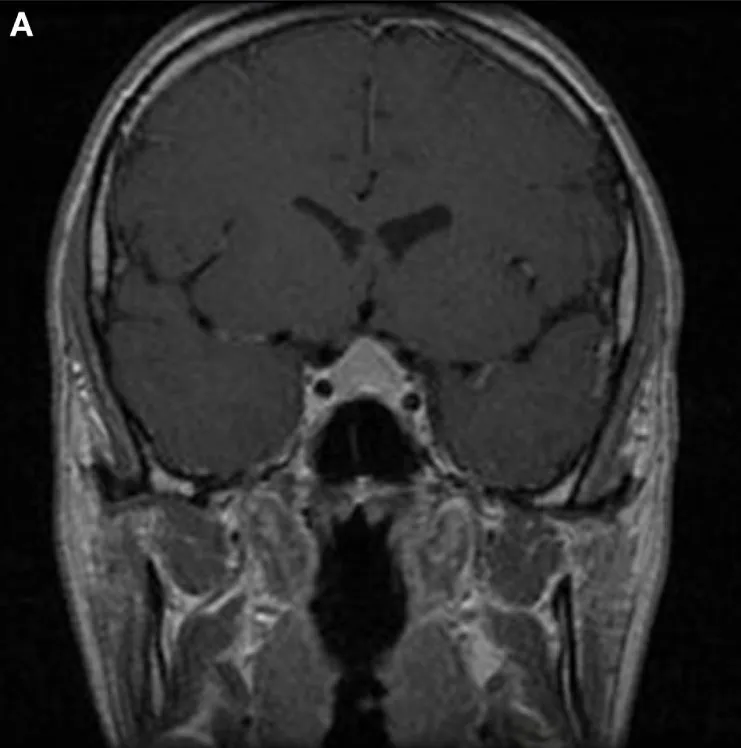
Brain magnetic resonance imaging (MRI) sections. Brain MRI, showing a homogenous and diffuse pituitary enlargement of up to 1.1 cm, which extended to the suprasellar region and contacted the optic chiasm, blurring of the pituitary stalk, absence of clear differentiation between the anterior and posterior lobes, and no signs of hemorrhage or adenomas. Frontal T1-weighted after gadolinium.
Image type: radiology (mri)